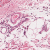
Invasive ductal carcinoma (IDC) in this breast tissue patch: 0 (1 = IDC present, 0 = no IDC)